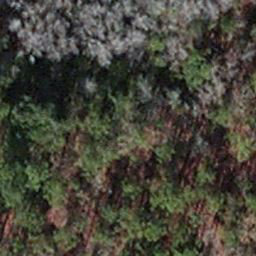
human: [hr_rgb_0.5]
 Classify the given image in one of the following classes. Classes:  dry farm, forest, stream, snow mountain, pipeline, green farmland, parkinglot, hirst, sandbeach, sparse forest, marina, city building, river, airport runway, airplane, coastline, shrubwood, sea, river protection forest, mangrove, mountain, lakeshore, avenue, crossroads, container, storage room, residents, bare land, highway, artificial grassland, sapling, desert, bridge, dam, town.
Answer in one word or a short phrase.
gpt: sapling